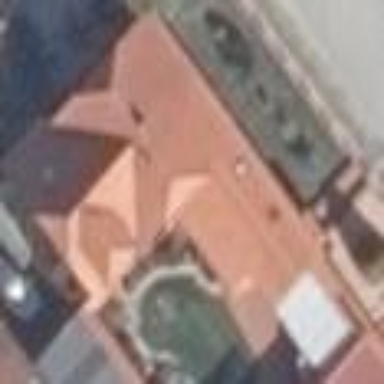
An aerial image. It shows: Gabled house with grey roof.